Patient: sex M, age 48
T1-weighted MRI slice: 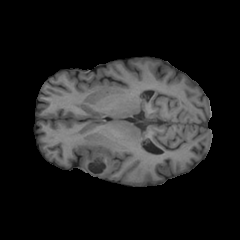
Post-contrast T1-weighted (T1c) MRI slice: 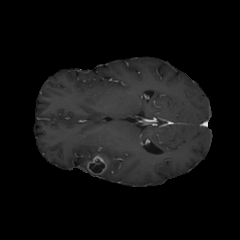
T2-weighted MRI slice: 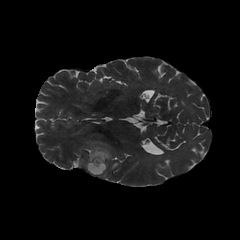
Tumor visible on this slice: yes
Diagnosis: Glioblastoma, IDH-wildtype
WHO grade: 4